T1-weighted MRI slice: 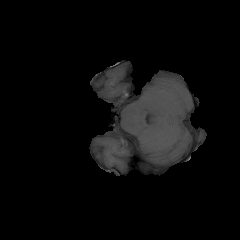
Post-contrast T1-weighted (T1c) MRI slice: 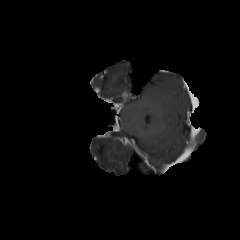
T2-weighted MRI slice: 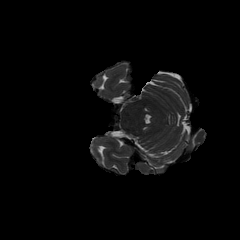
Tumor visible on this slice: no